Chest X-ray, PA view. Patient: 47 years old, sex F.
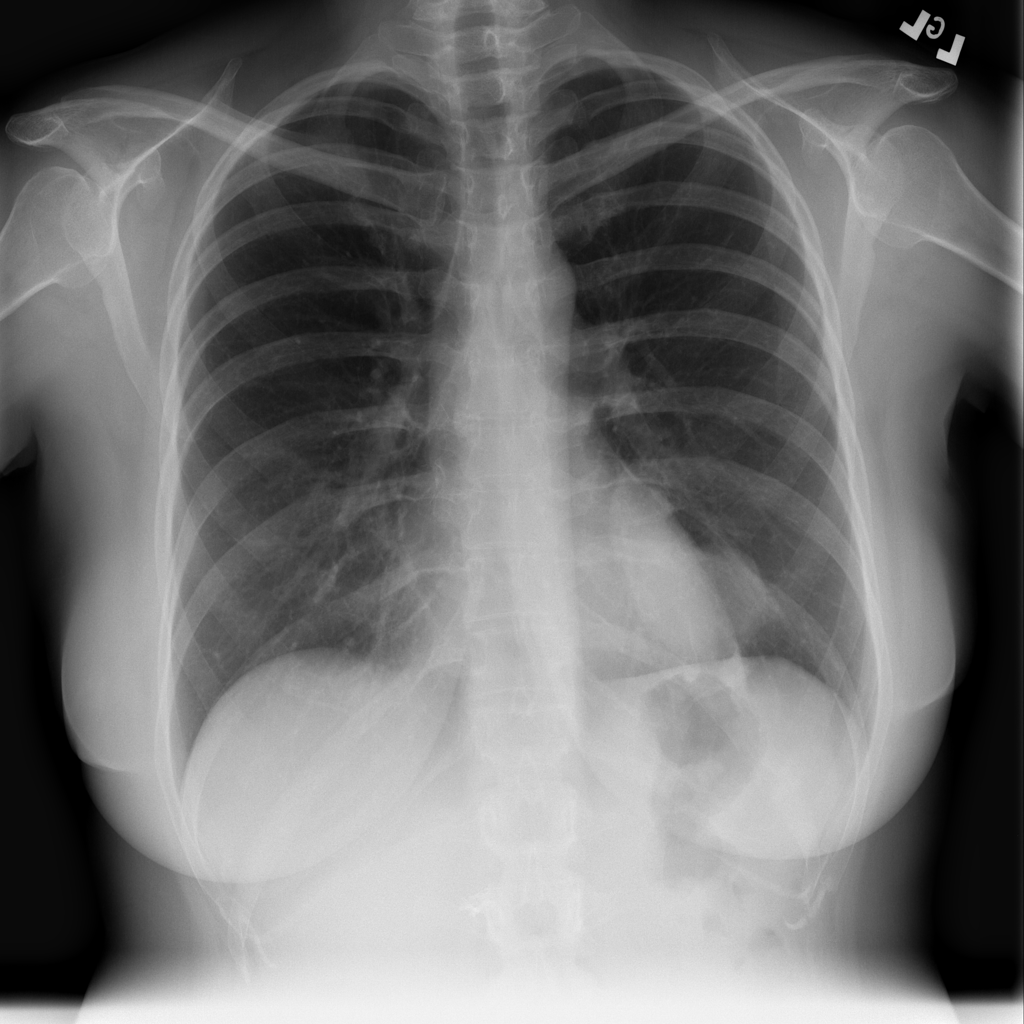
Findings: Mass, Infiltration, Pneumonia